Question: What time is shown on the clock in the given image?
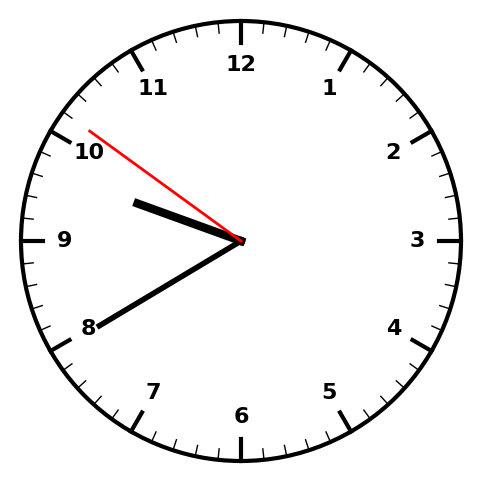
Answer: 09:39:51